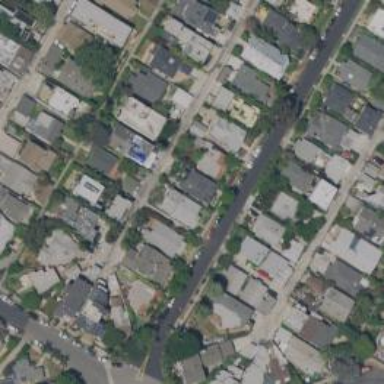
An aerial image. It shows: Residential alley used as service road.